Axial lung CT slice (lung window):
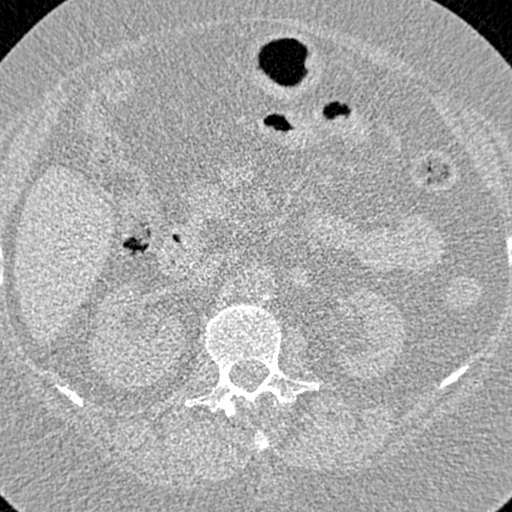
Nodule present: no